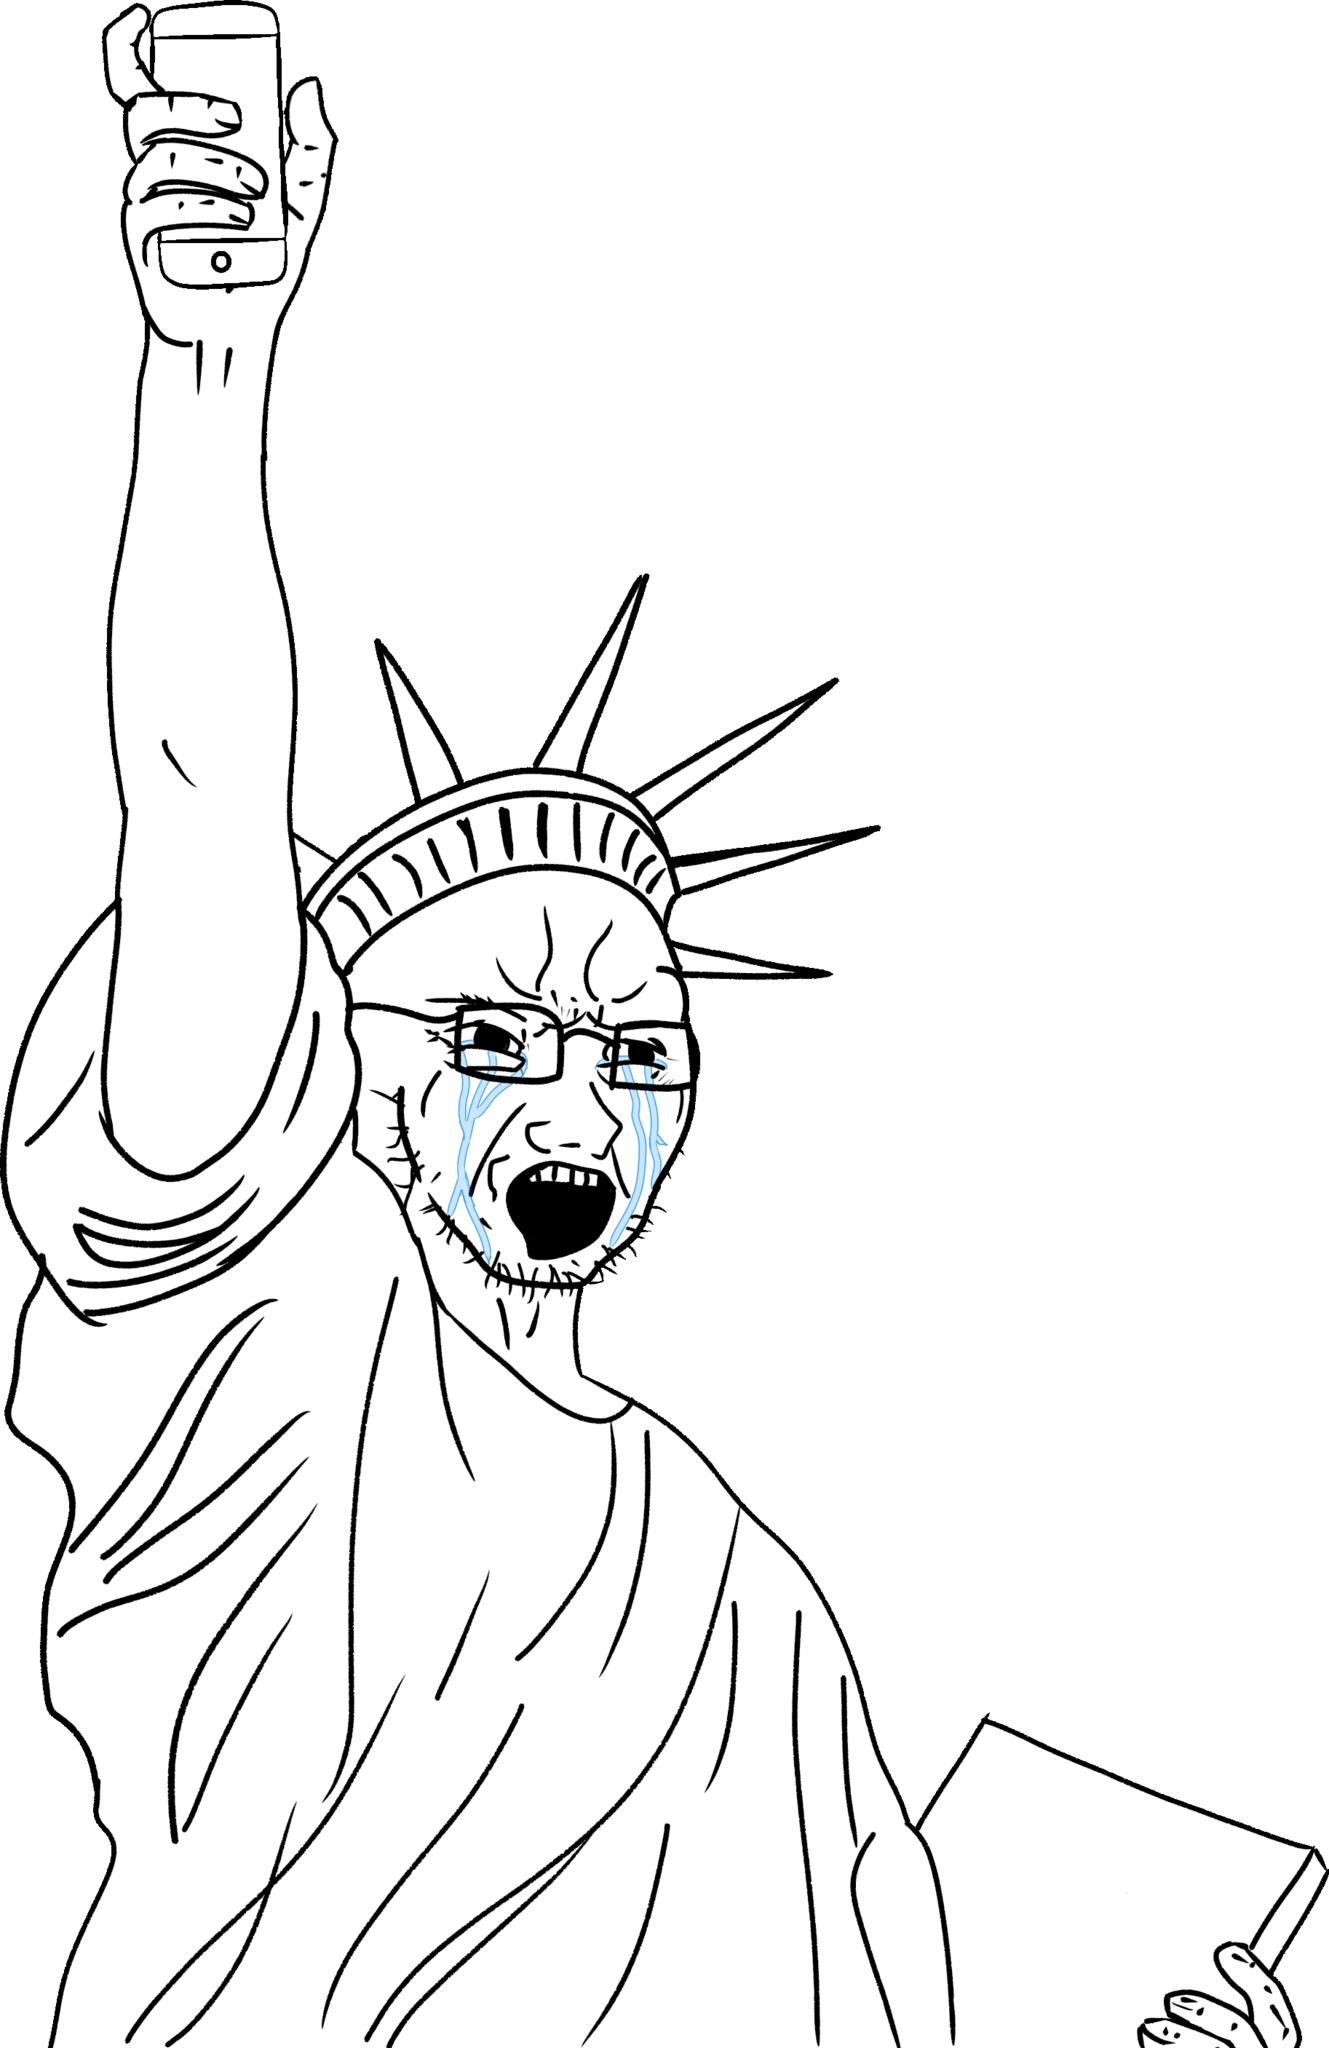
Label: 5_Soyjak